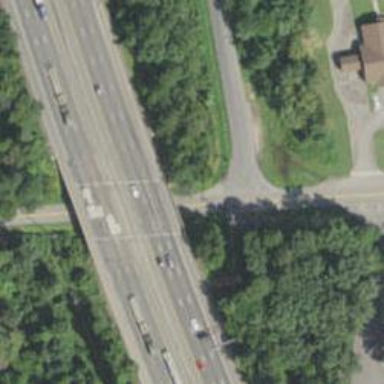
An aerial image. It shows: Motorway bridge.